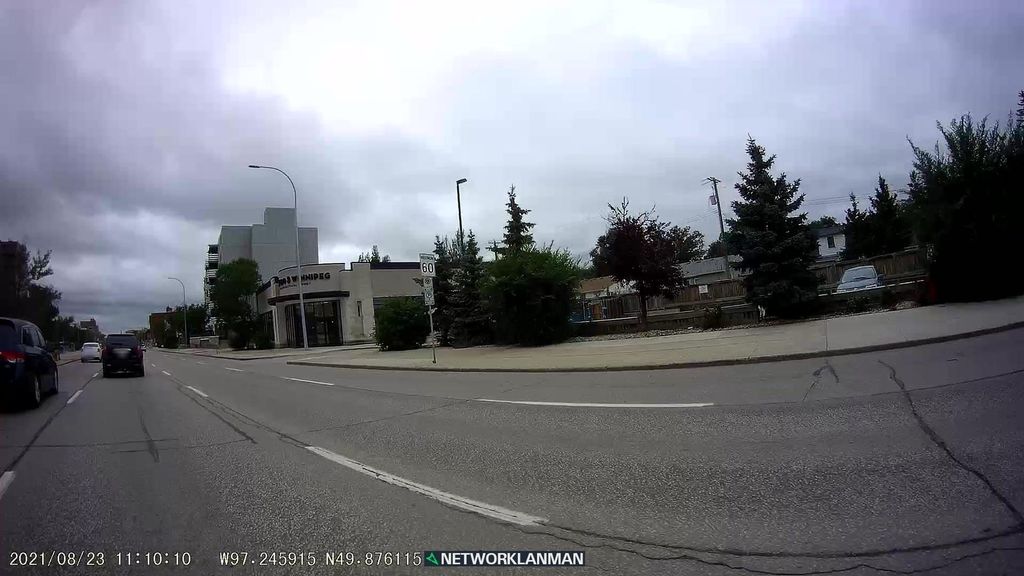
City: winnipeg